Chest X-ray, PA view. Patient: 70 years old, sex M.
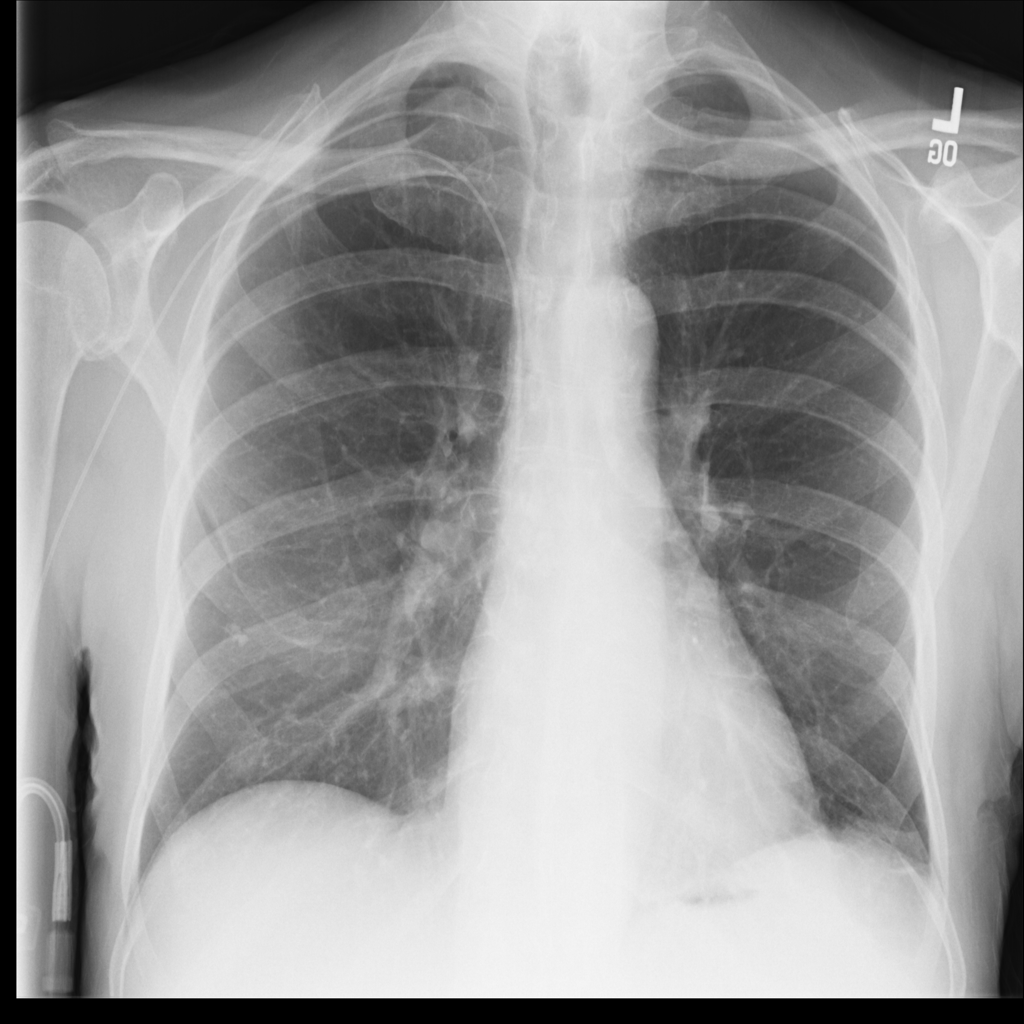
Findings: No Finding